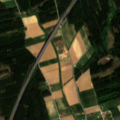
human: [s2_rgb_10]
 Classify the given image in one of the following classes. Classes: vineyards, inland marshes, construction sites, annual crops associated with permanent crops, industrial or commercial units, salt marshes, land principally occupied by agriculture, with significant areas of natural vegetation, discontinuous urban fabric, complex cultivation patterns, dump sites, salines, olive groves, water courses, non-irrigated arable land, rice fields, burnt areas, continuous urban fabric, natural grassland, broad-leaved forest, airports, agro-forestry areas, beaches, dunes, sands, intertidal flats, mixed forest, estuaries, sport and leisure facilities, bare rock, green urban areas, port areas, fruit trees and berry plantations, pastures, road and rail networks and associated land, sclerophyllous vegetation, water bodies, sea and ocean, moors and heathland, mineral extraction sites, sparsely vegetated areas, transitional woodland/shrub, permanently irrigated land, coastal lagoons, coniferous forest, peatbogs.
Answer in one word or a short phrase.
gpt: discontinuous urban fabric, non-irrigated arable land, coniferous forest, mixed forest